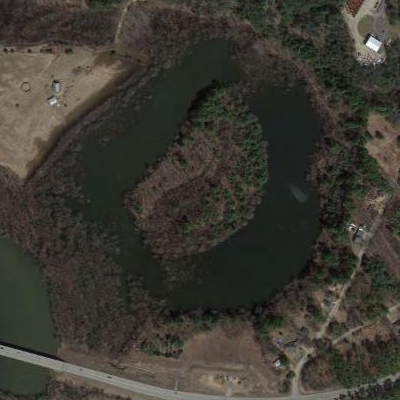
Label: dRiverLake